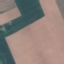
Land use / land cover class: AnnualCrop